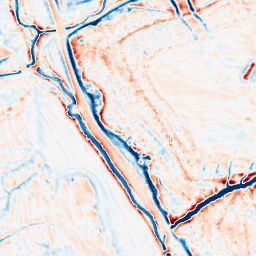
Category: edge_preserving
Decomposition family: bilateral
Decomposition parameters: d: 15
sigma_color: 150
sigma_space: 50
Upsampling method: bspline
Upsampling parameters: scale: 2
Upsampling scale: 2